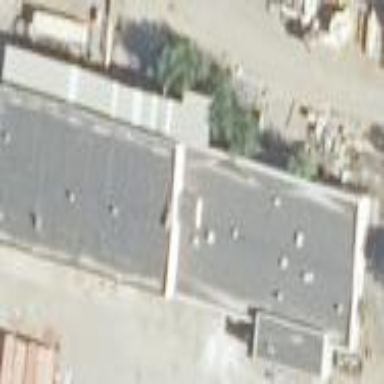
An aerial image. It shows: Industrial building.